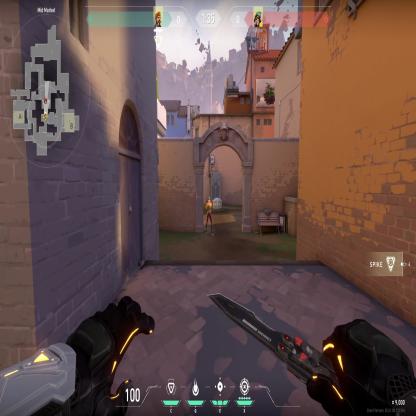
Label: enemy